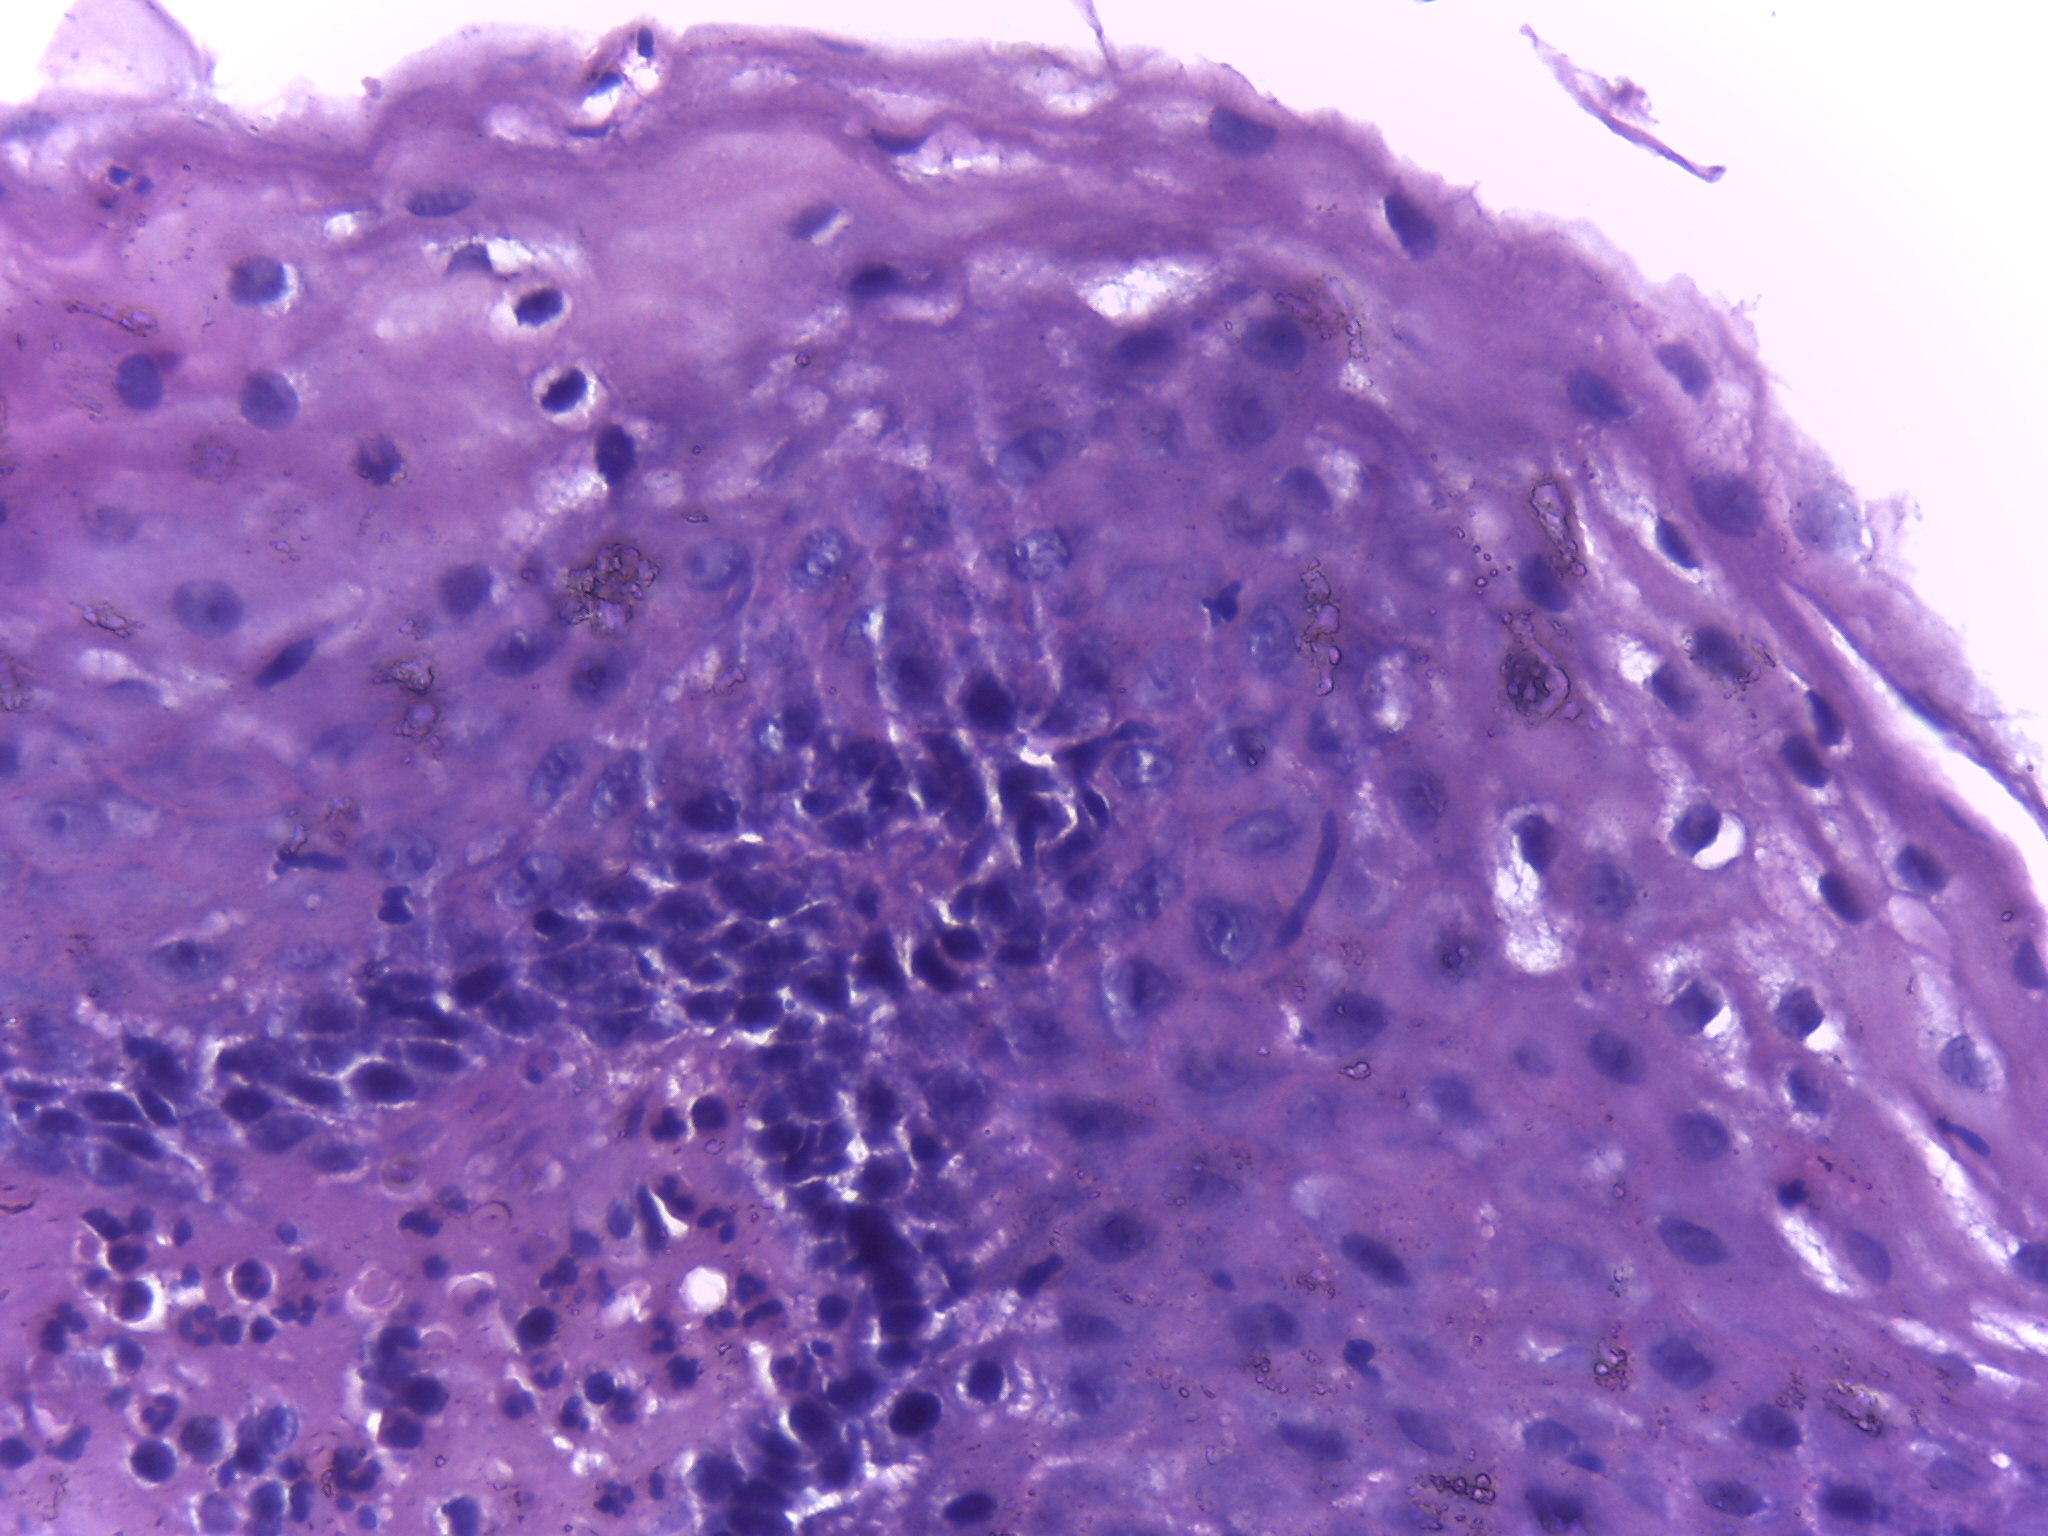
Diagnosis: OSCC